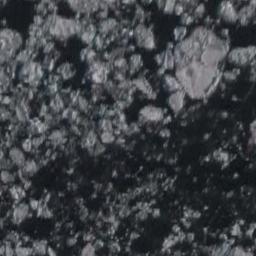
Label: sea_ice